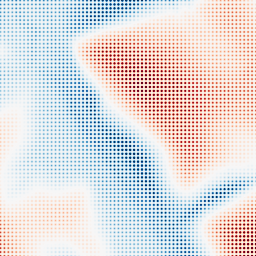
Category: multiscale
Decomposition family: dog
Decomposition parameters: sigma_low: 3
sigma_high: 50
Upsampling method: sinc_hamming
Upsampling parameters: scale: 8
kernel_size: 4
Upsampling scale: 8